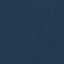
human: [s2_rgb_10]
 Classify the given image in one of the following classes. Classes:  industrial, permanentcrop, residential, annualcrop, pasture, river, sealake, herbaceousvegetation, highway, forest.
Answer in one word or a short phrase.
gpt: SeaLake